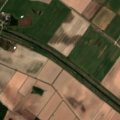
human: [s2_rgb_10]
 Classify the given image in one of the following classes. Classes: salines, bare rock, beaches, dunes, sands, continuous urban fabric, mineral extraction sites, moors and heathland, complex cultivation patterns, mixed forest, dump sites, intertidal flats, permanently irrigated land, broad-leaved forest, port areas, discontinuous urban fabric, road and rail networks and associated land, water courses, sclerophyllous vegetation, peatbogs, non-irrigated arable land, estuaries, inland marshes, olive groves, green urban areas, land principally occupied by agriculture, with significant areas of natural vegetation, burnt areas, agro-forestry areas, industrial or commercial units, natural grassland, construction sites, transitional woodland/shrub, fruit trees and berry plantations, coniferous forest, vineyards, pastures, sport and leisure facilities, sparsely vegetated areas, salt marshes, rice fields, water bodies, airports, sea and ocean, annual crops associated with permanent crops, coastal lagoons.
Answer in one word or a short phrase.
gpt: non-irrigated arable land